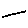
Label: line